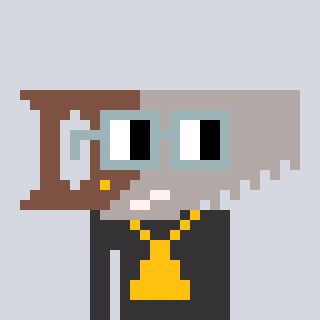
a pixel art character with square dark gray glasses, a saw-shaped head and a grayscale-colored body on a cool background